【题型】解答题　【知识点】解析几何　【难度】medium
已知椭圆 $\Gamma: \frac{x^2}{4} + \frac{y^2}{3} = 1$ 的左、右、下顶点分别为 $A$、$B$、$T$，点 $P$ 为椭圆 $\Gamma$ 上的动点，点 $Q(1,0)$。

(1) 点 $Q$ 且斜率为 $1$ 的直线与椭圆 $\Gamma$ 相交于 $E$，$F$ 两点，求线段 $EF$ 的长；

(2) 求 $\triangle PQT$ 面积的最大值。
【解答】
\noindent \textbf{【详解】}
(1) 过点 $Q$ 斜率为 $1$ 的直线方程为 $y = x - 1$。
由
\[
\begin{cases}
\frac{x^2}{4} + \frac{y^2}{3} = 1 \\
y = x - 1
\end{cases}
\]
消去 $y$ 可得 $7x^2 - 8x - 8 = 0$，
解得 $x_1 = \frac{4 + 6\sqrt{2}}{7}$，$x_2 = \frac{4 - 6\sqrt{2}}{7}$。
故弦长为 $|EF| = \sqrt{2}|x_1 - x_2| = \frac{24}{7}$。

---

(2) $T(0,-\sqrt{3})$，$Q(1,0)$，$|QT| = 2$，直线 $QT$ 的方程为 $\sqrt{3}x - y - \sqrt{3} = 0$。
设点 $P(2\cos\theta, \sqrt{3}\sin\theta)$，点 $P$ 到直线 $\sqrt{3}x - y - \sqrt{3} = 0$ 的距离
\[
d = \frac{|\sqrt{3} \cdot 2\cos\theta - \sqrt{3}\sin\theta - \sqrt{3}|}{2}
= \frac{\sqrt{3}}{2}|\sin\theta - 2\cos\theta + 1| = \frac{\sqrt{3}}{2}|\sqrt{5}\sin(\theta + \varphi) + 1|.
\]
则 $d \le \frac{\sqrt{15} + \sqrt{3}}{2}$，$S_{\triangle PQT} = \frac{1}{2} \times 2 \times \frac{\sqrt{15} + \sqrt{3}}{2} = \frac{\sqrt{15} + \sqrt{3}}{2}$。
故 $\triangle PQT$ 面积的最大值为 $\frac{\sqrt{15} + \sqrt{3}}{2}$。

---

(3)

可得 $A(-2,0)$，$B(2,0)$。
若直线 $CD$ 与 $x$ 轴重合，则 $CD$ 与 $AB$ 重合，不合题意。
设直线 $CD$ 的直线方程为 $x = my + 1$，$C(x_1,y_1)$，$D(x_2,y_2)$。
联立
\[
\begin{cases}
\frac{x^2}{4} + \frac{y^2}{3} = 1 \\
x = my + 1
\end{cases}
\]
消去 $x$，整理得 $(3m^2 + 4)y^2 + 6my - 9 = 0$，
$\Delta = 36m^2 + 36(3m^2 + 4) = 144(m^2 + 1) > 0$，

由韦达定理可得 $y_1 + y_2 = \frac{-6m}{3m^2 + 4}$，$y_1y_2 = \frac{-9}{3m^2 + 4}$。

直线 $AC$ 的方程为 $y = \frac{y_1}{x_1 + 2}(x + 2)$，直线 $BD$ 的方程为 $y = \frac{y_2}{x_2 - 2}(x - 2)$，
联立两方程，解得 $x = 2 \cdot \frac{y_1(x_2 - 2) + y_2(x_1 + 2)}{y_2(x_1 + 2) - y_1(x_2 - 2)} \quad (1)$。

将 $x_1 = my_1 + 1$，$x_2 = my_2 + 1$ 代入 (1)，得
\[
x = 2 \cdot \frac{2my_1y_2 + 3(y_1 + y_2) - 4y_1}{3(y_1 + y_2) - 2y_1} \quad (2).
\]

将 $y_1y_2 = \frac{-9}{3m^2 + 4}$，$y_1 + y_2 = \frac{-6m}{3m^2 + 4}$ 代入 (2)，
得
\[
x = 2 \cdot \frac{2m \times \frac{-9}{3m^2 + 4} + 3 \times \frac{-6m}{3m^2 + 4} - 4y_1}{3 \times \frac{-6m}{3m^2 + 4} - 2y_1}
= 4 \cdot \frac{\frac{9m}{3m^2 + 4} + y_1}{\frac{9m}{3m^2 + 4} + y_1} = 4,
\]
因此，直线 $AC$，$BD$ 的交点的横坐标为定值 $4$。
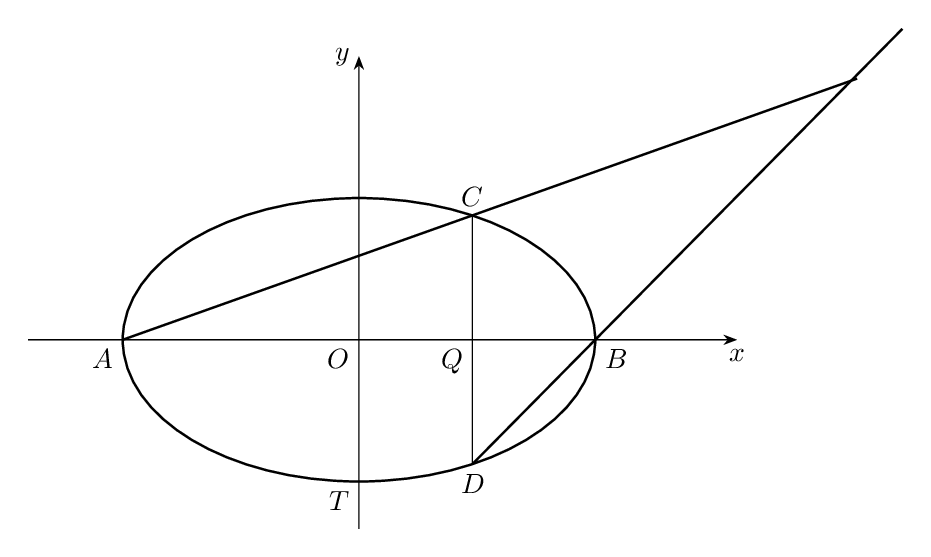